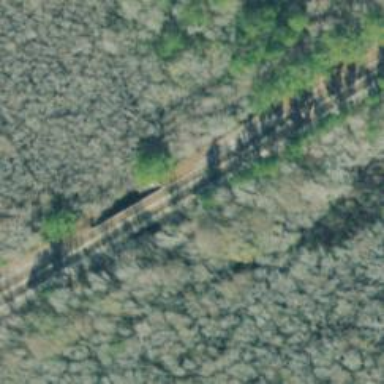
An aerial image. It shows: Railway bridge.